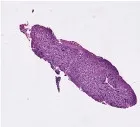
Patient 1. Body [ H&E.
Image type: pathology (h&e)